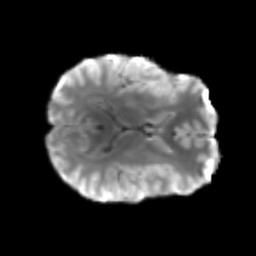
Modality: T2w
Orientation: axial
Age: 25
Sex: male
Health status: healthy
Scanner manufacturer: siemens
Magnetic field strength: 3 T
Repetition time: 3.6 s
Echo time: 0.092 s